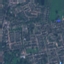
Land use / land cover: Residential